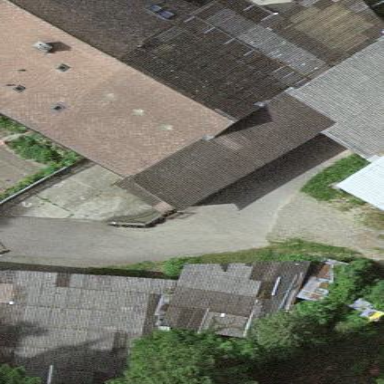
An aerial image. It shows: Farm building.